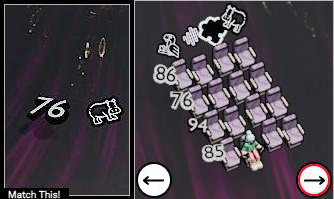
Task: seats
Answer: no